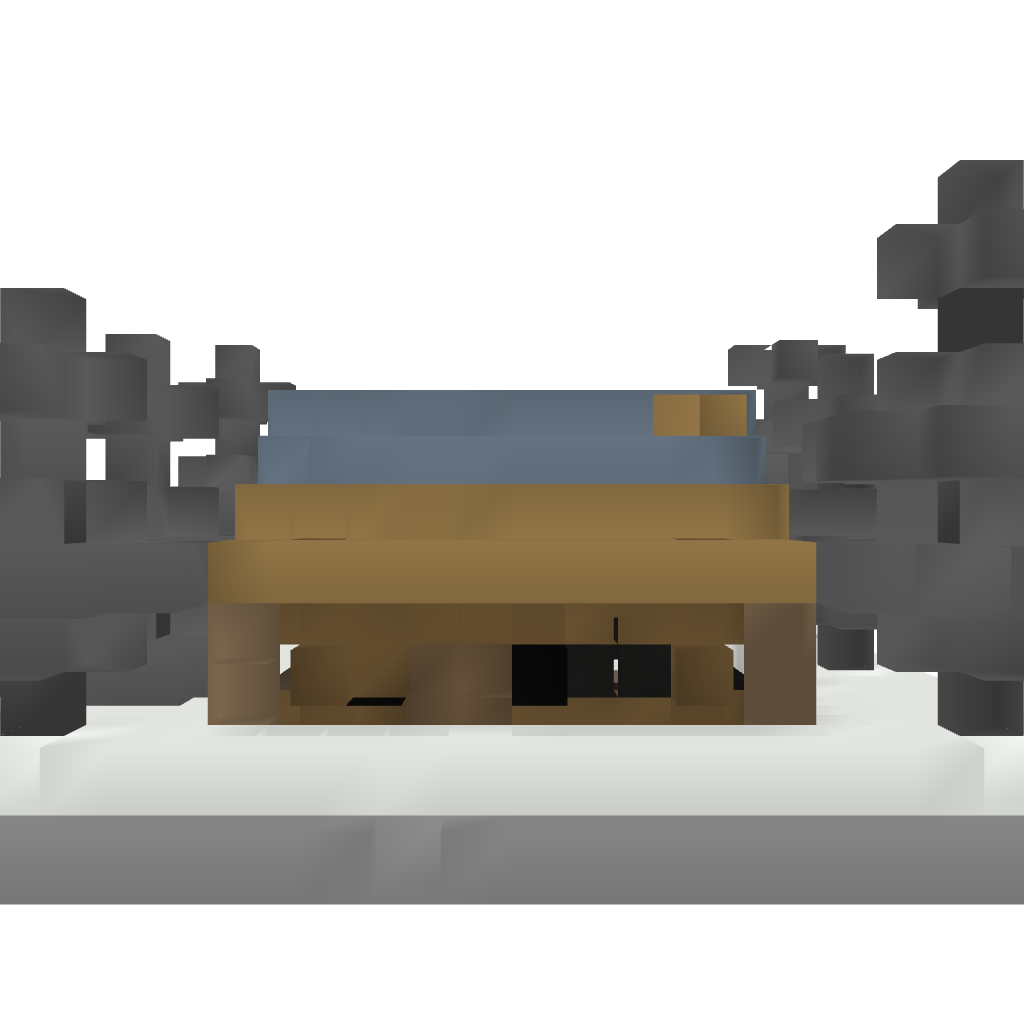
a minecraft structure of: Taiga Hut